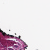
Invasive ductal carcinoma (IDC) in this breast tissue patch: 0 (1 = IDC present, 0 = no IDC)